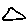
Label: triangle